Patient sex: F
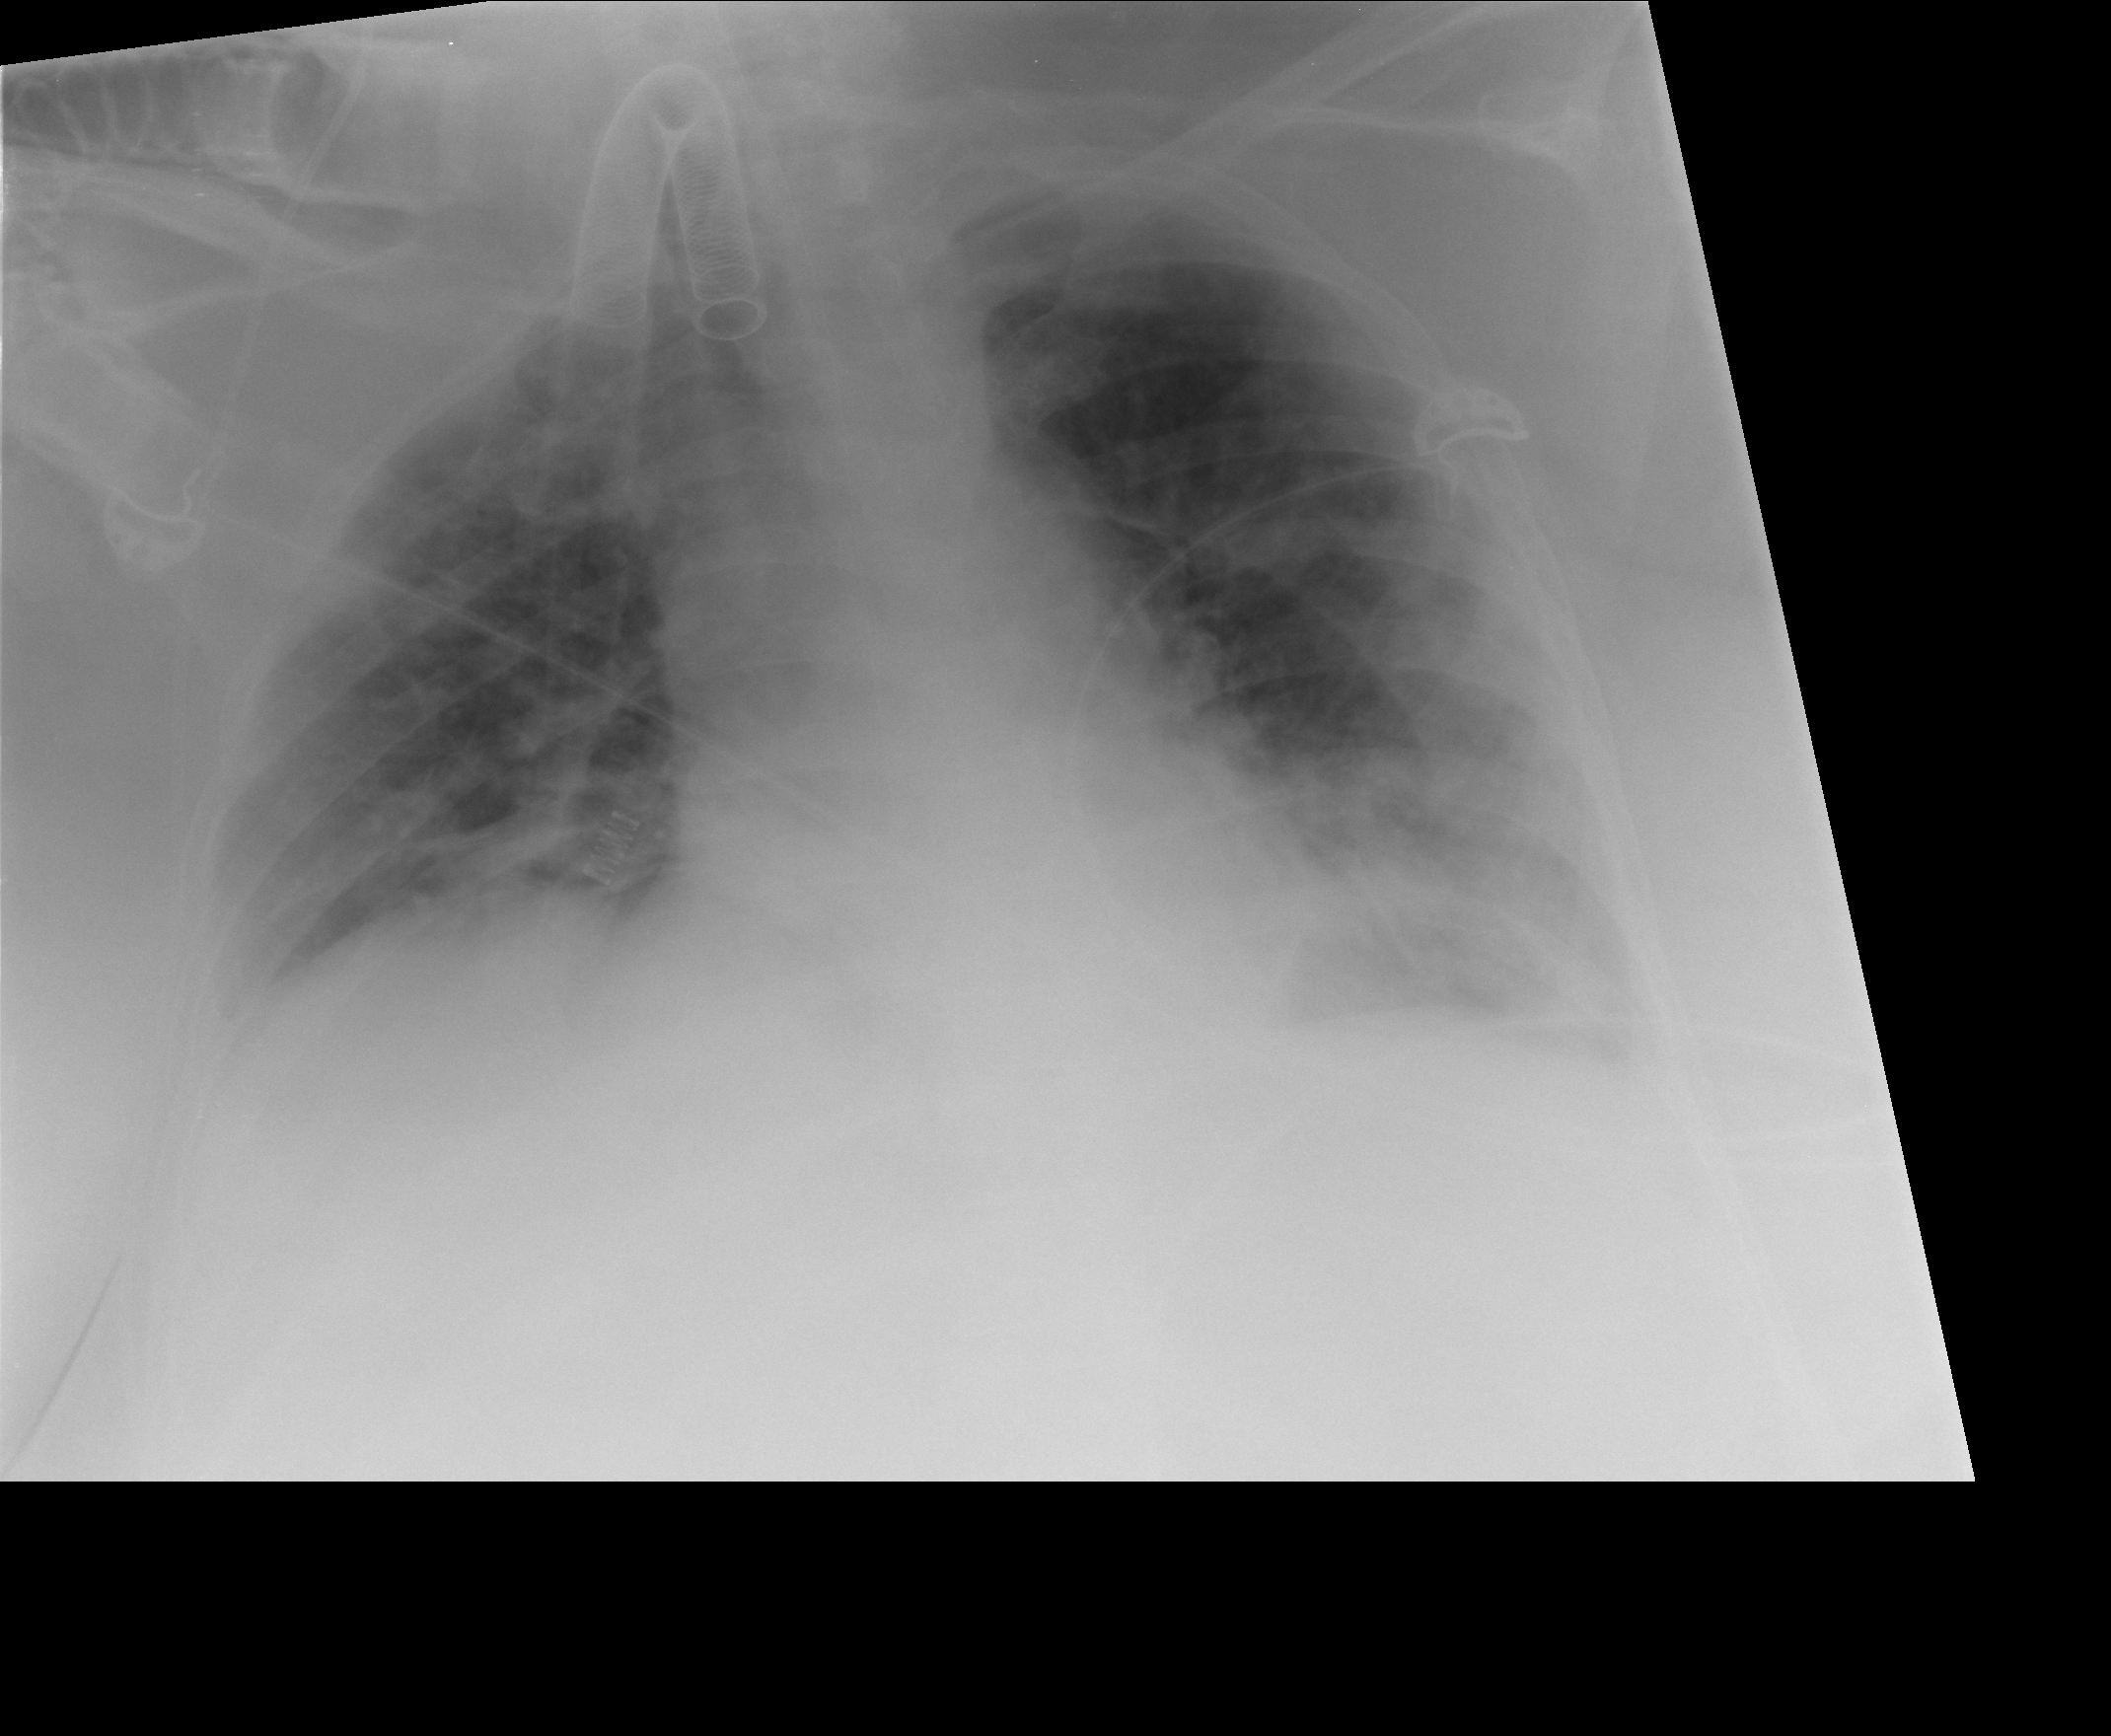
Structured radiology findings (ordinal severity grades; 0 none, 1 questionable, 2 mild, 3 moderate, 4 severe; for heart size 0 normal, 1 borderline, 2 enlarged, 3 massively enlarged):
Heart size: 0
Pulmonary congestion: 2
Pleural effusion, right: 2
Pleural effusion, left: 2
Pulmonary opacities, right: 2
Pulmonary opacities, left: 2
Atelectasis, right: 2
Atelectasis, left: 2